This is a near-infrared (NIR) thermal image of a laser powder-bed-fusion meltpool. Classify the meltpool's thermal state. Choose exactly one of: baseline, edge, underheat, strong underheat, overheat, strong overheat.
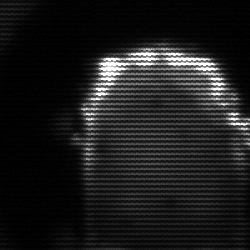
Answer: baseline